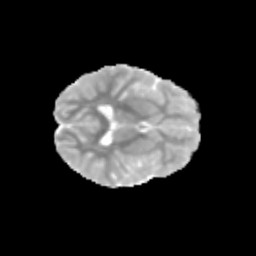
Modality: MD
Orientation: axial
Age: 9
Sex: female
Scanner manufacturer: siemens
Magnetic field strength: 3 T
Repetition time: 3.8 s
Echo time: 0.07 s